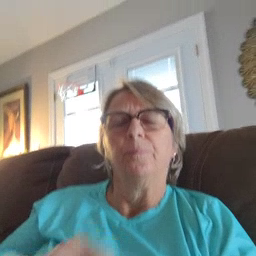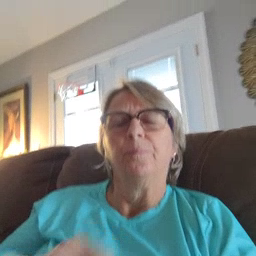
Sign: loud